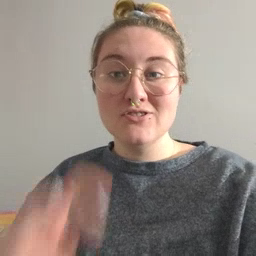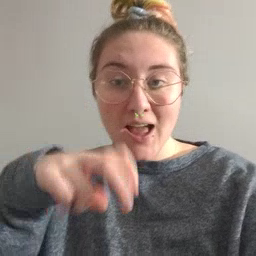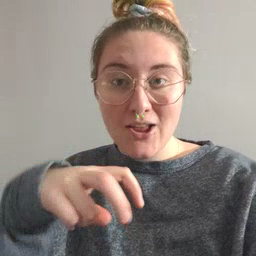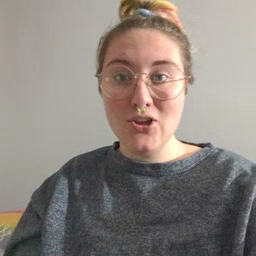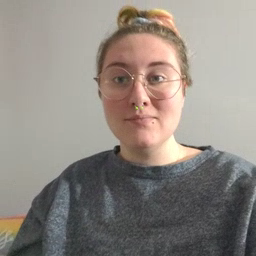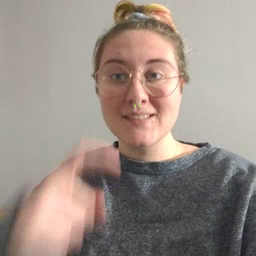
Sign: chair